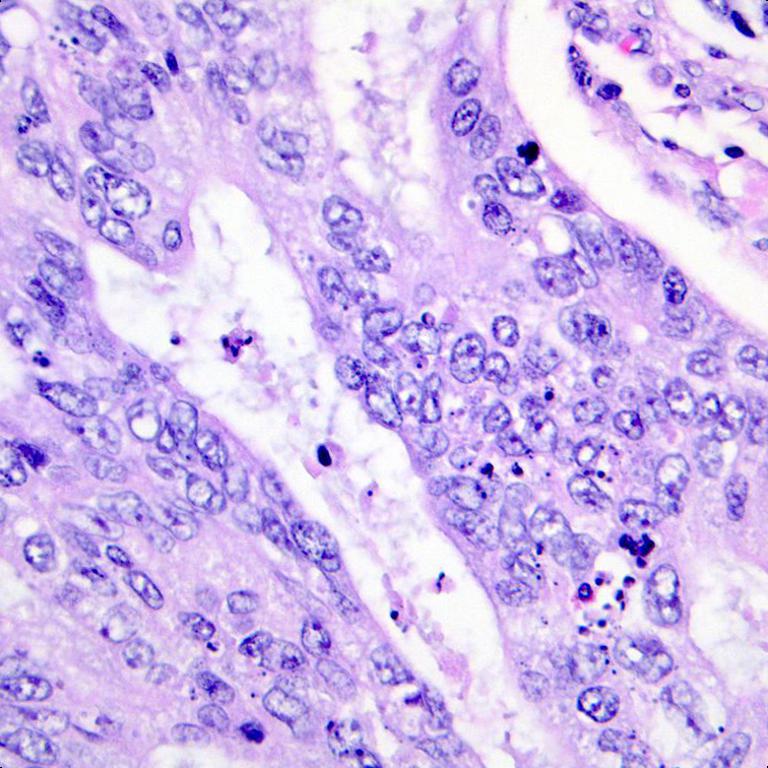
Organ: colon
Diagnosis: adenocarcinomas